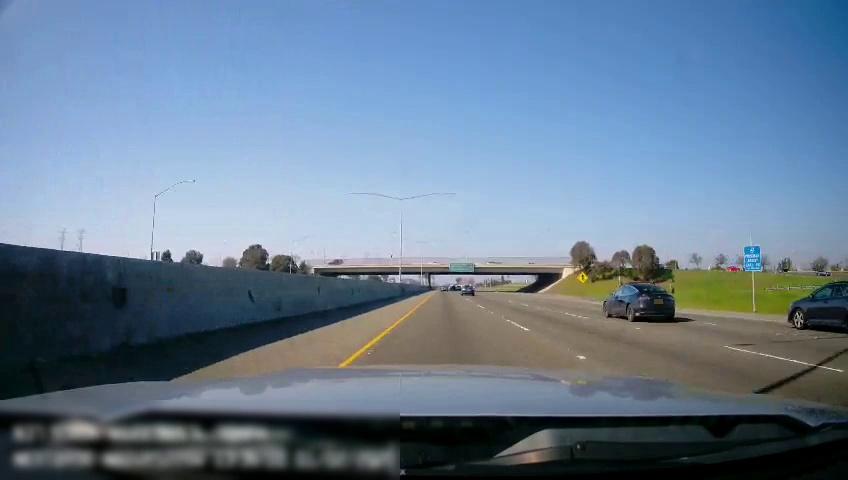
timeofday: Day
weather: Sunny
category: Drivable Space
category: Vehicles | Car
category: Vehicles | Car
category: Vehicles | Car
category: Lanes | Current Lane
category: Lanes | Current Lane
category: Lanes | Alternate Lane
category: Lanes | Alternate Lane
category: Traffic | Signs
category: Traffic | Signs
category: Traffic | Signs